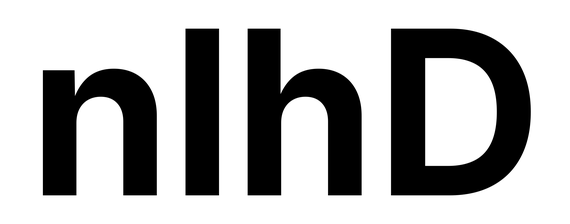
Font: Inter_Bold